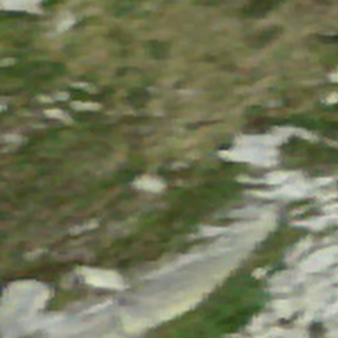
Label: other